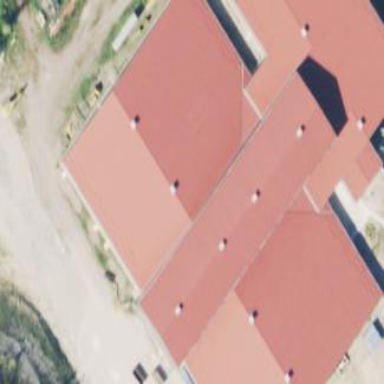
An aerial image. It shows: Industrial building.